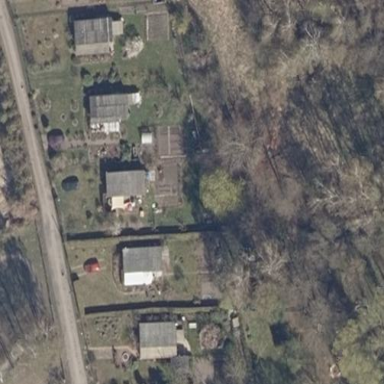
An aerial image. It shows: Allotments area.